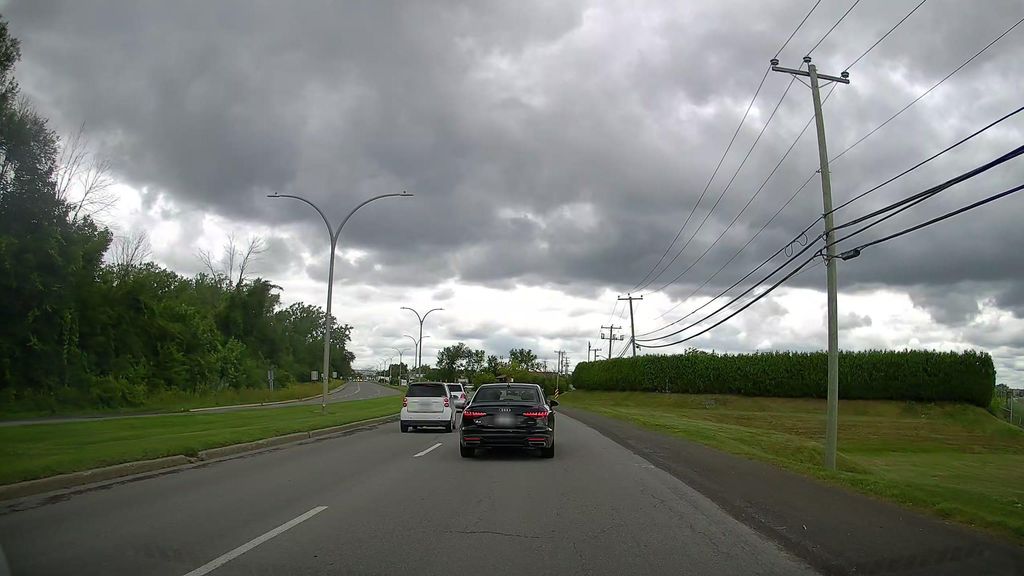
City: montreal